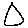
Label: triangle